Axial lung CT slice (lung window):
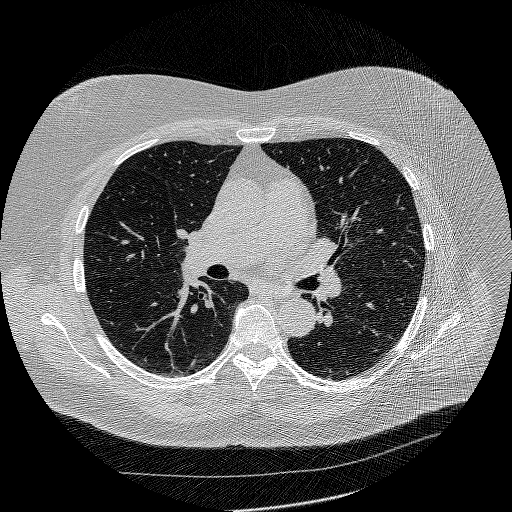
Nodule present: no